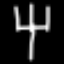
Label: fork